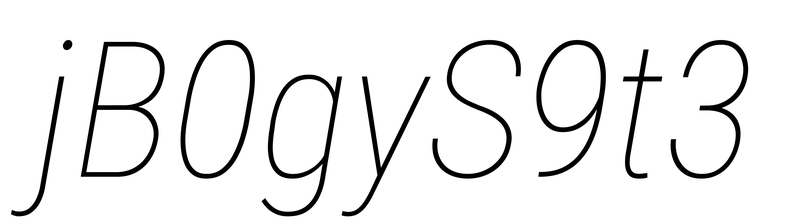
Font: Roboto-Italic_Condensed_Thin_Italic